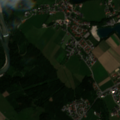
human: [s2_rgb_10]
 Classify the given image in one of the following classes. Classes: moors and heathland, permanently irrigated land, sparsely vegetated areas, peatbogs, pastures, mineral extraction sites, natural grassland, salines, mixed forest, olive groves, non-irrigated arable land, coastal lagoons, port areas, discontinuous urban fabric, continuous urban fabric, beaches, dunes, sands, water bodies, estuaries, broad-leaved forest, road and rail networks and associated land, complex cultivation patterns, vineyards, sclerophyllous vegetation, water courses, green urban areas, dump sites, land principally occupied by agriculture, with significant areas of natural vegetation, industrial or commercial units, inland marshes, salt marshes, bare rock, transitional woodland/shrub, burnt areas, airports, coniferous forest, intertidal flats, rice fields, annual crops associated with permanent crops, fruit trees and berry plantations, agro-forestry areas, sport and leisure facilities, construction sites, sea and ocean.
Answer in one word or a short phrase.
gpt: discontinuous urban fabric, non-irrigated arable land, pastures, mixed forest, water courses, water bodies